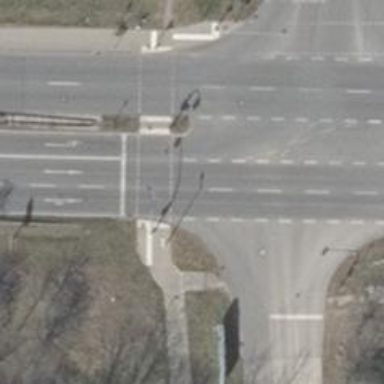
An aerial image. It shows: Road crossing with traffic signals and central island.